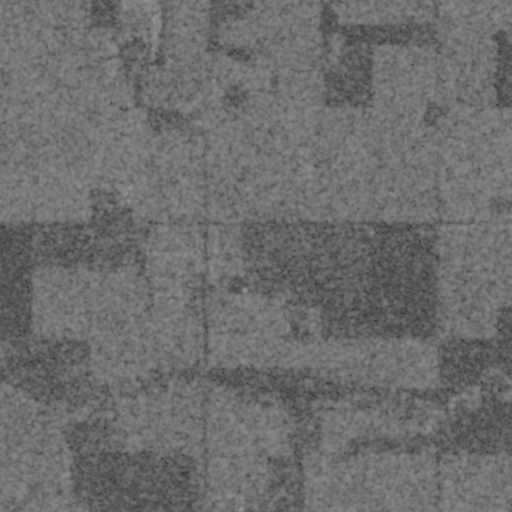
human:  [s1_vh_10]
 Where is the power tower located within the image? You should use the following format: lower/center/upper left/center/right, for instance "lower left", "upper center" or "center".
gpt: The power tower is located in the right of the image.
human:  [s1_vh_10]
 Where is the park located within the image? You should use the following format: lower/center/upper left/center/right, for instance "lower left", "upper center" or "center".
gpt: There is no park in the image.

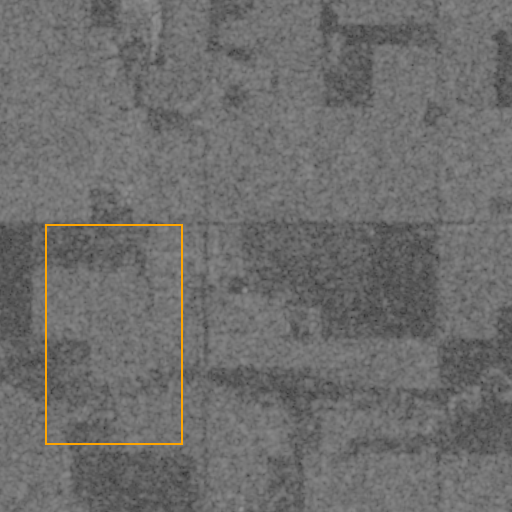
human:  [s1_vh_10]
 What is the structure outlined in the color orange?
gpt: There is no orange outline.
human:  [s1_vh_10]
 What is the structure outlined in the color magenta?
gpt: There is no structure outlined in magenta.